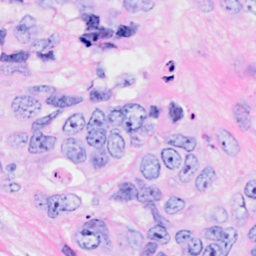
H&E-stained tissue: Breast